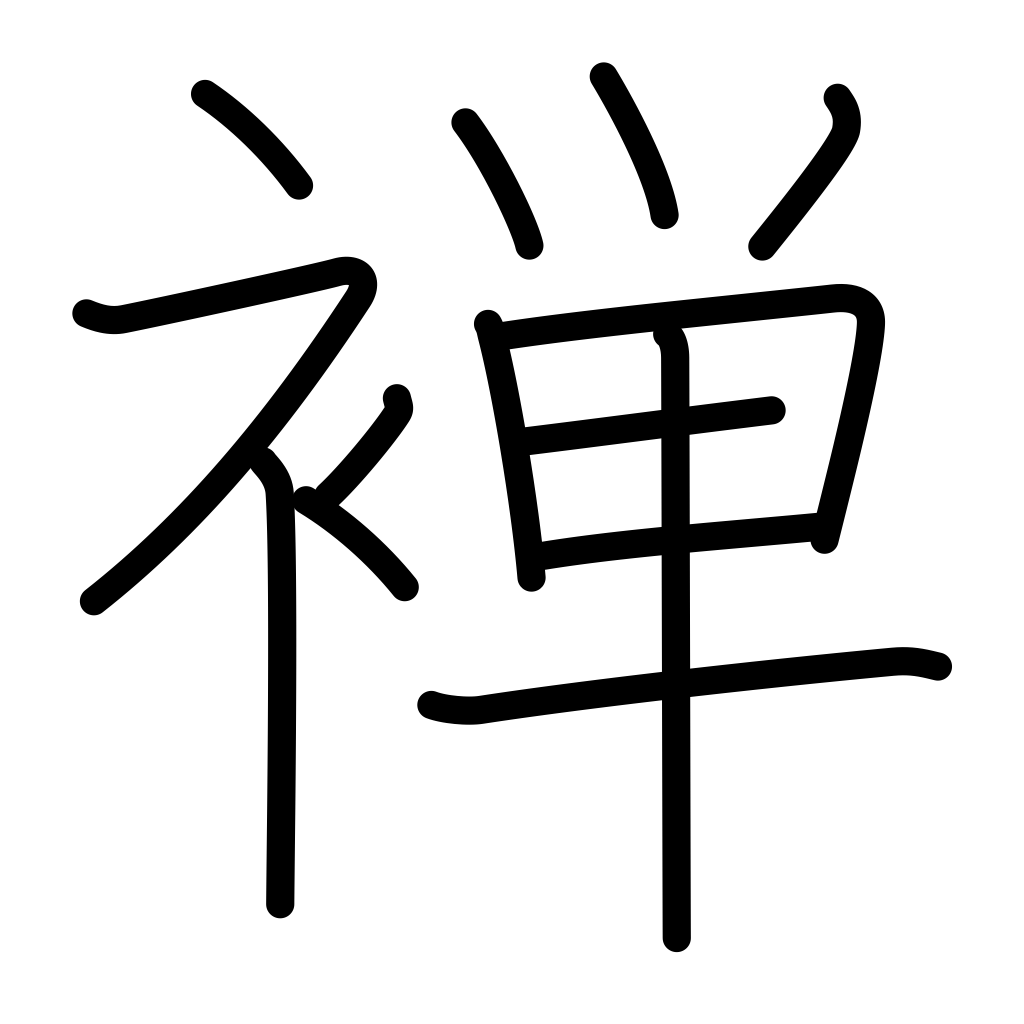
Meaning: thin kimono, undergarment